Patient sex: M
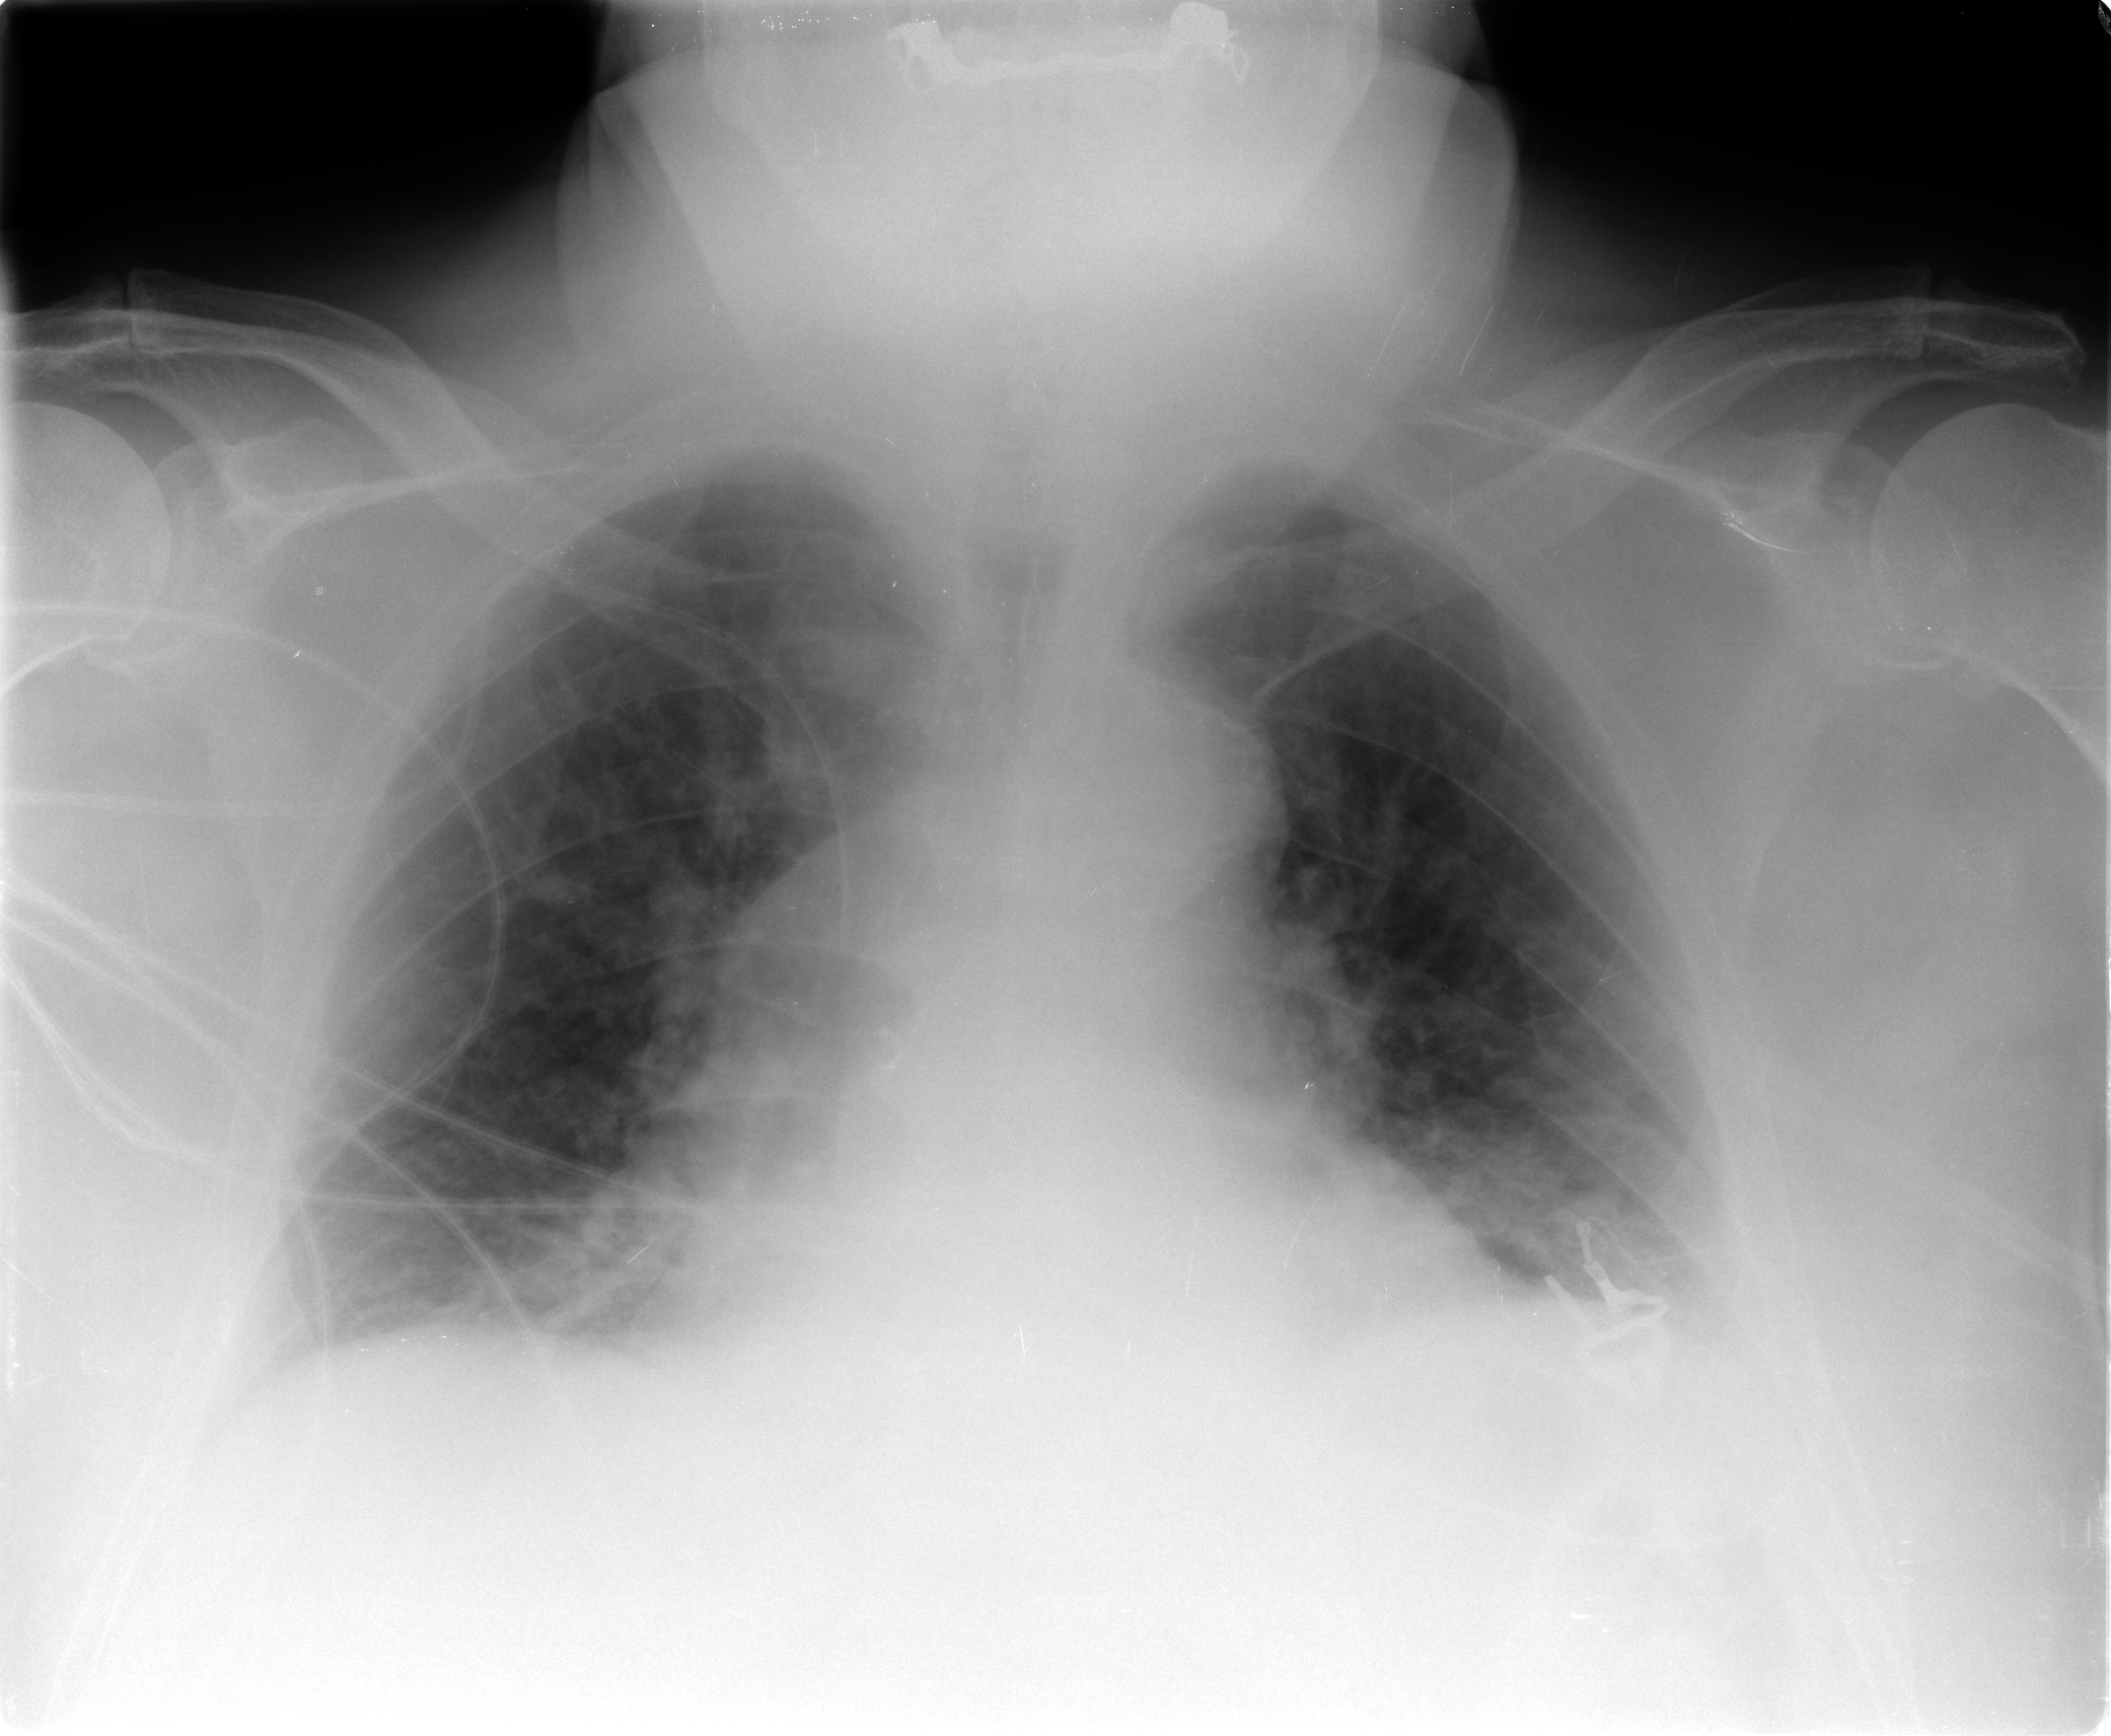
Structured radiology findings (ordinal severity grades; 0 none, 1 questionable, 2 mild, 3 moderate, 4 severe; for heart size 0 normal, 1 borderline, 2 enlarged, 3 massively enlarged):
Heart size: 2
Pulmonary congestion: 2
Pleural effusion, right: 0
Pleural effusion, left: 0
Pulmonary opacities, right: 0
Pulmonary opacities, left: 0
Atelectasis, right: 2
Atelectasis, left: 2